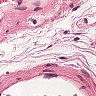
Metastatic tissue present: no